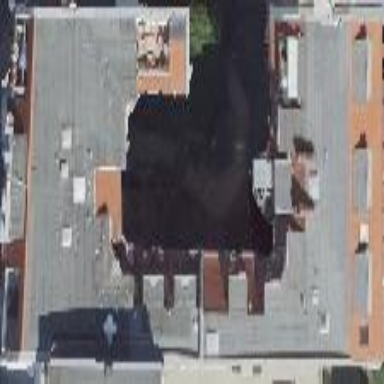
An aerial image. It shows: Apartments building with double saltbox roof made of roof tiles.